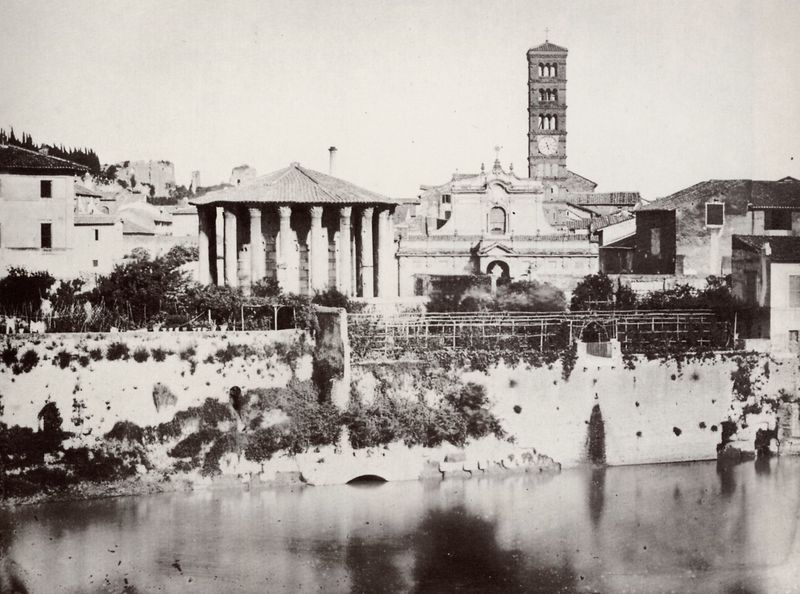
Titel: Ansicht der Piazza di Bocca della Verità vom Ponte Rotto aus
Künstler: Italienischer Photograph
Standort: Kopenhagen
Institution: Bibliothek der Kunstakademie
Schlagwörter: himmel, meer, schatten, wasser, weiß, bäume, fluss, kirchturm, menschen, stadt, teich, ufer, fenster, grau, schwarz, säulen, dach, gebäude, haus, zaun, bild, häuser, hügel, natur, spiegelung, gebüsch, kanal, kirche, pflanzen, turm, garten, küste, strand, ansicht, bogen, fassade, italien, ort, süden, russland, dorf, dächer, giebel, mauer, sepia, hafen, kai, kaimauer, böschung, uhr, spiegeln, befestigung, foto, fotografie, photographie, arkade, außen, überdachung, antike, glockenturm, gestade, schwarzweiss, rom, kapitell, photo, romanik, florenz, pinien, tempel, pavillon, rundtempel, tholos, fotographie, bepflanzung, spalier, zifferblatt, pisa, kapitol, campanile, tiber, turmuhr, weinberg, sächer, zeltdach, wandelhalle, alberti, runie, vesta, bocca della verità, notdach, schutzdach, vestatempel, capitol, trevi, trevere